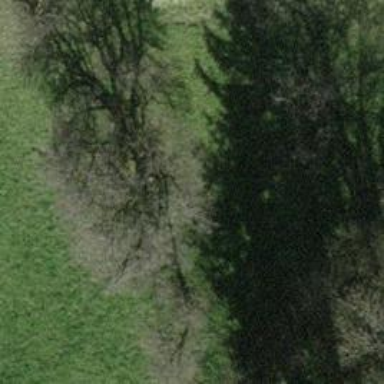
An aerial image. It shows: Single tag "natural: tree."